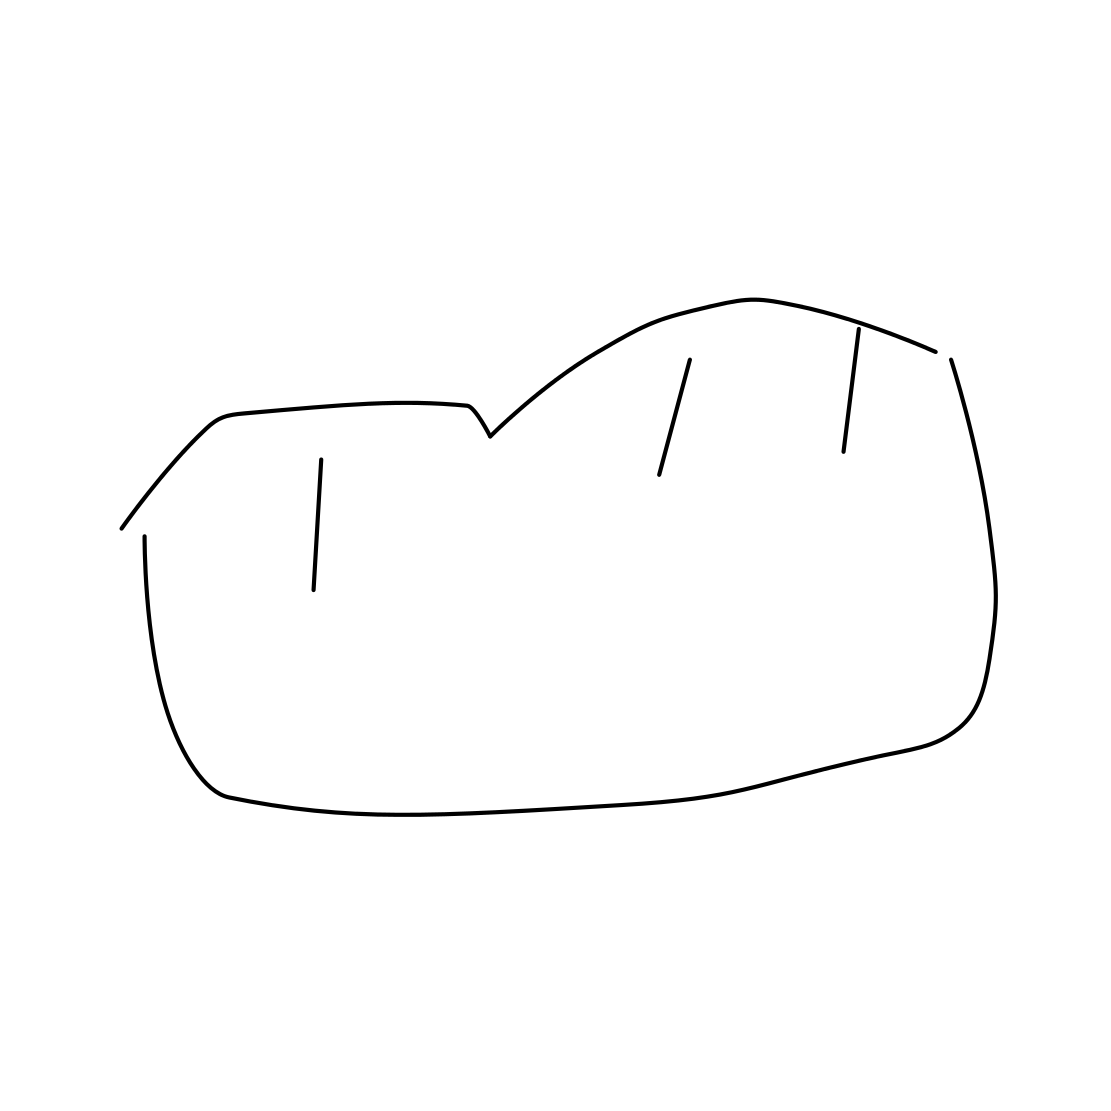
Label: bread